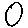
Label: moon